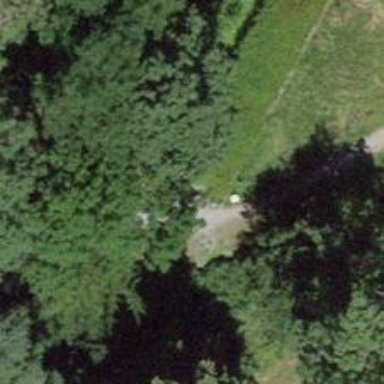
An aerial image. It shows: Road with steps.